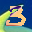
Label: 3